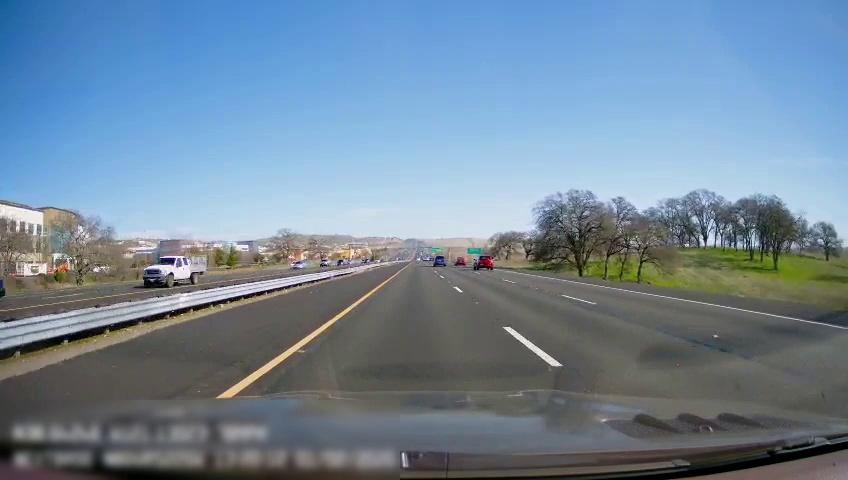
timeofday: Day
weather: Sunny
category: Drivable Space
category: Drivable Space
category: Vehicles | SUV
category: Vehicles | Car
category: Vehicles | Car
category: Vehicles | Car
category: Vehicles | Car
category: Lanes | Opposite Lane
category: Lanes | Opposite Lane
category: Lanes | Current Lane
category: Lanes | Current Lane
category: Lanes | Alternate Lane
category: Lanes | Alternate Lane
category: Traffic | Signs